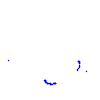
Particle: proton